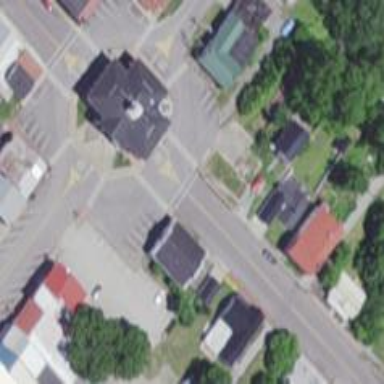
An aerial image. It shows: Marked road crossing.